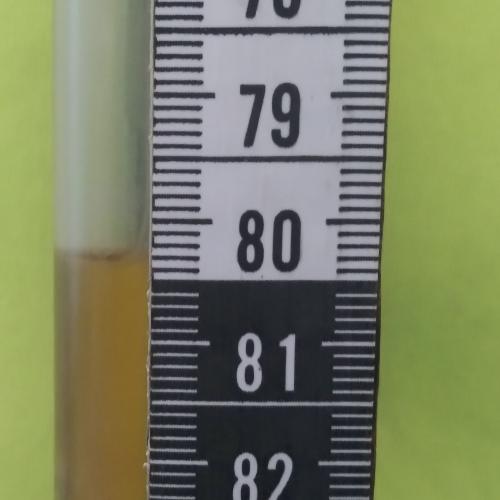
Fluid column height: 80.3 cm